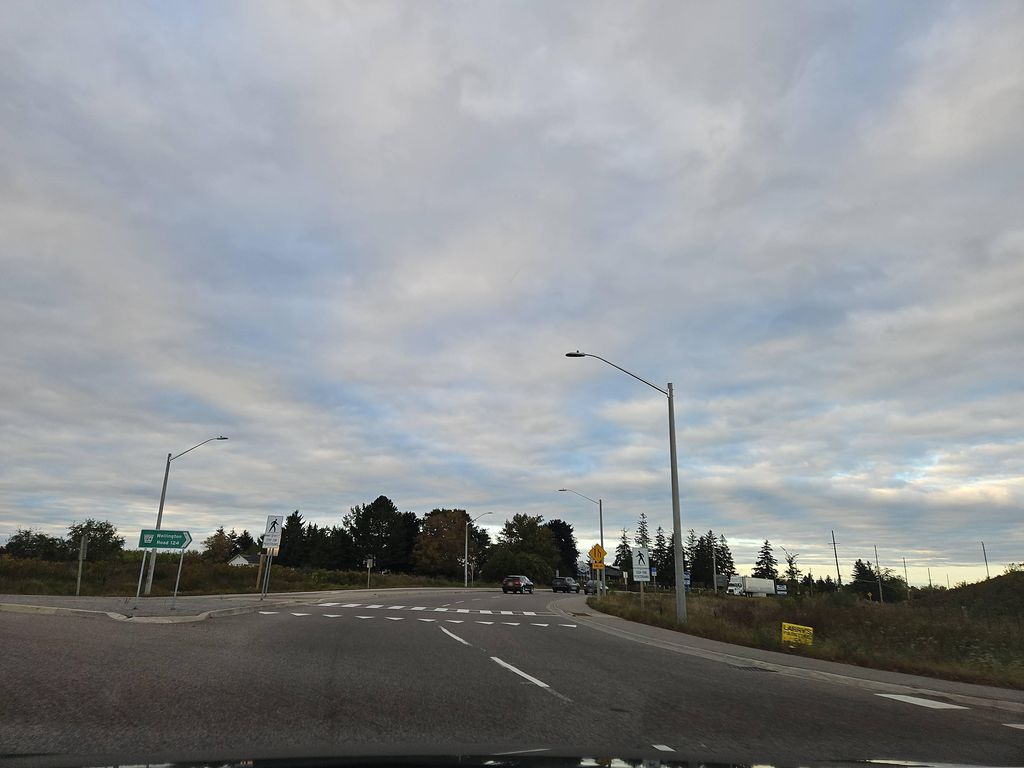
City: kitchener-waterloo